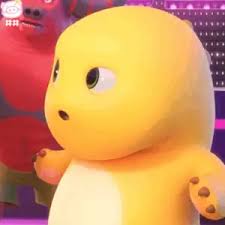
Label: nailong